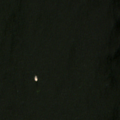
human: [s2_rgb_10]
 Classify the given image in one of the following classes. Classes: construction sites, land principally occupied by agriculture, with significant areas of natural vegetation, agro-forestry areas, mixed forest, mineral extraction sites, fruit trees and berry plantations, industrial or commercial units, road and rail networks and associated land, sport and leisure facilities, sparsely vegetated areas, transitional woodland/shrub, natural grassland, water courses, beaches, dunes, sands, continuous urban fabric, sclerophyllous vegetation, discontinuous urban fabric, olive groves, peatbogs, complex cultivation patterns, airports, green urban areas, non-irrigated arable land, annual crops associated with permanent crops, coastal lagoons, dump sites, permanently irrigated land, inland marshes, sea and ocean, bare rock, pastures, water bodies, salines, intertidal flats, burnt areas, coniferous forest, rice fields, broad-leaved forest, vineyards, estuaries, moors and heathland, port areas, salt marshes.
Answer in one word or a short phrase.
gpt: sea and ocean